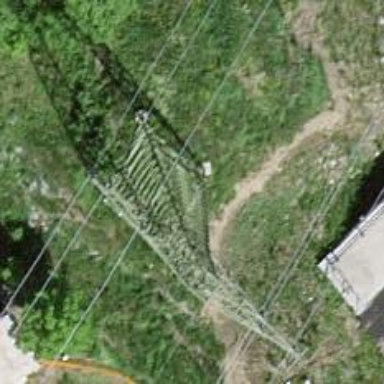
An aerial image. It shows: Power tower.